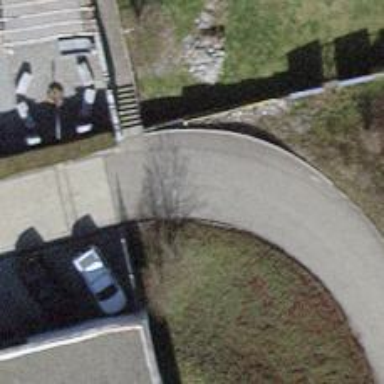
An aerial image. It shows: Road with steps.